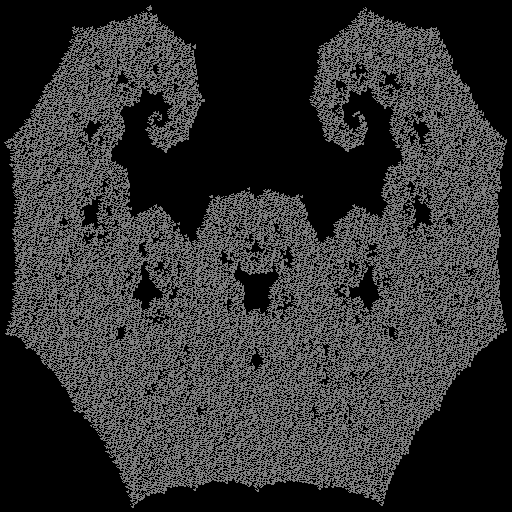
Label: c_curve